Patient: sex M, age 66
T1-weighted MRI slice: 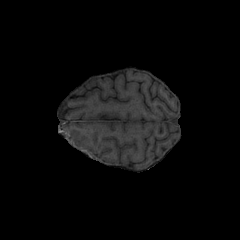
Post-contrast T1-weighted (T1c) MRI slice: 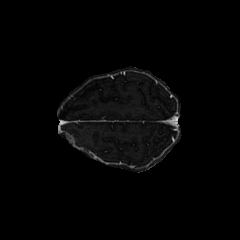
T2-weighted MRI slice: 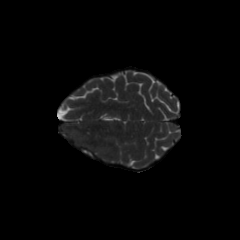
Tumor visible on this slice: no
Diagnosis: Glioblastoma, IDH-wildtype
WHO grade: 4